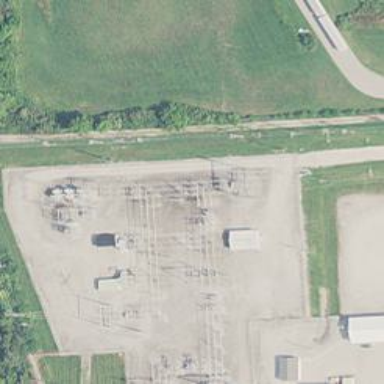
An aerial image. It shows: Switch for power supply.